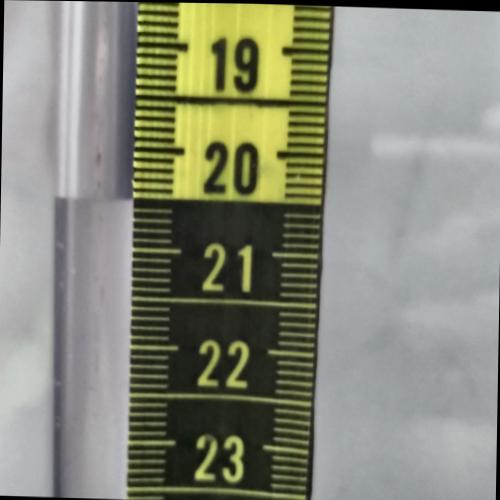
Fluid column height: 20.5 cm